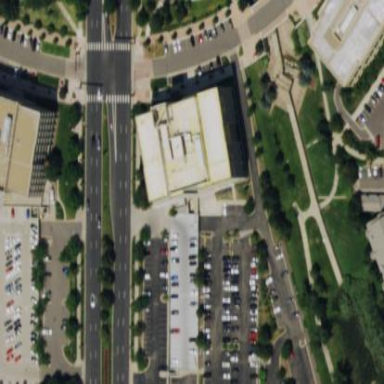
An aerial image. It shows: Office building.